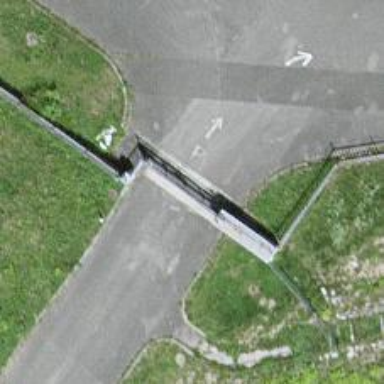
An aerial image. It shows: Gate.